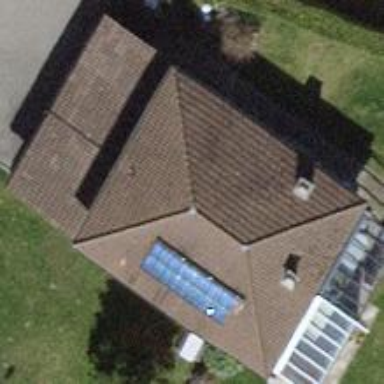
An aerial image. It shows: Detached building with hipped roof shape.